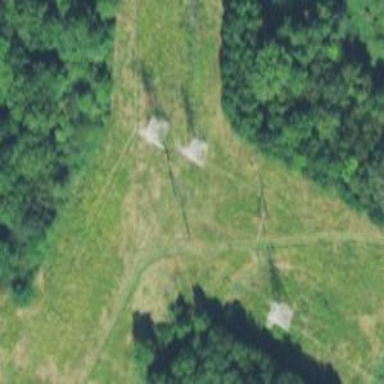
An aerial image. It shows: Lattice structure tower used for power distribution.